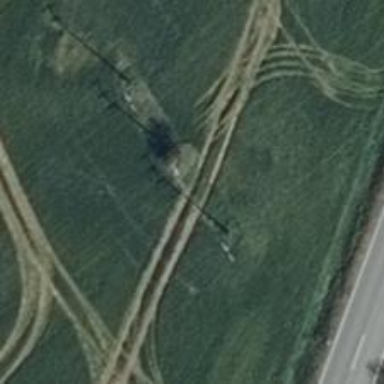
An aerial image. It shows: Power pole.